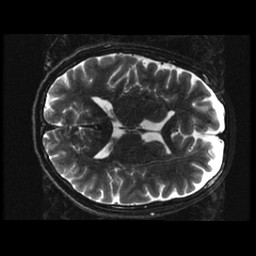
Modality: T2w
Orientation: axial
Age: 14
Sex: female
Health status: ill
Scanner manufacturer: ge
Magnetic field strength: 3 T
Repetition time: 7.5 s
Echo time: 0.1015 s